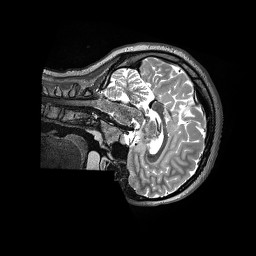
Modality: T2w
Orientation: sagittal
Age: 19
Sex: female
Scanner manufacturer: siemens
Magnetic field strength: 3 T
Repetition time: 3.2 s
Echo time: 0.564 s